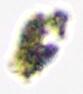
Label: Detritus